A spectrogram of one vibration snapshot from a rotating bearing is shown (time on one axis, frequency on the other). Diagnose the bearing from this image, choosing from: normal, inner_race, outer_race, ball.
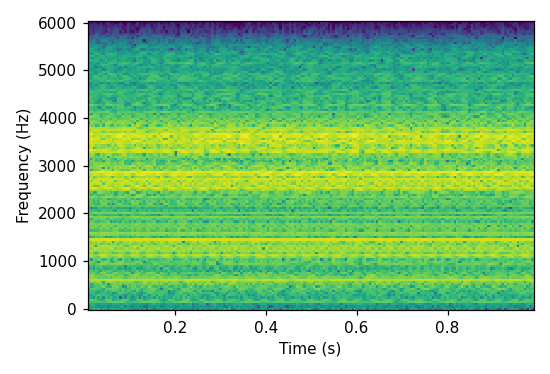
Answer: inner_race